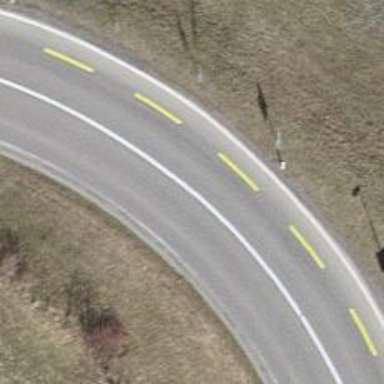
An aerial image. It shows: Secondary road with asphalt surface. It has designated cycle lane on the left side.